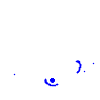
Particle: pion